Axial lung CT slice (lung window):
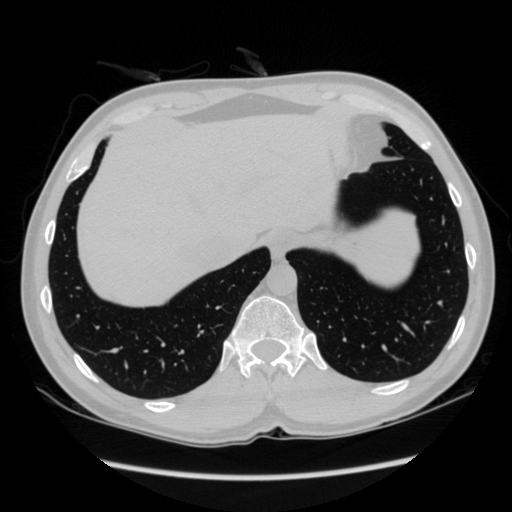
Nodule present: no